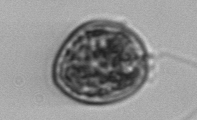
Label: Prorocentrum